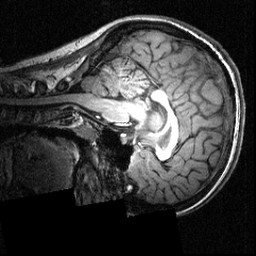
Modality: T1w
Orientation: sagittal
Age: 19
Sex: female
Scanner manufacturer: siemens
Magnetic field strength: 3.951 T
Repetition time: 1.5 s
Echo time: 0.00335 s